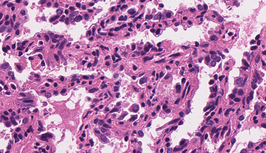
Tumor epithelial tissue: yes
Tumor-associated stroma tissue: yes
Normal tissue: no